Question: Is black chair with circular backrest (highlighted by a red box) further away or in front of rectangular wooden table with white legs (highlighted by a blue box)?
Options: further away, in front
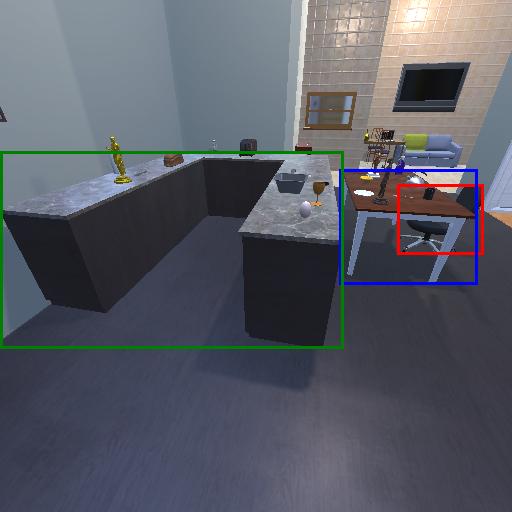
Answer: further away